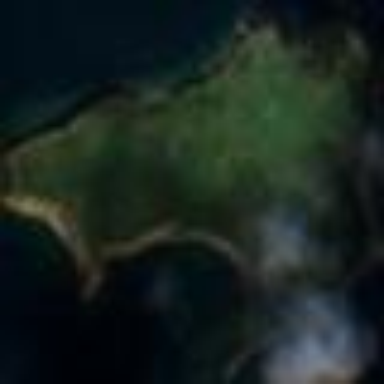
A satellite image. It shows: Island with natural coastline.